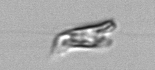
Label: Chrysochromulina_lanceolata